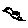
Label: bird